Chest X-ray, AP view. Patient: 43 years old, sex F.
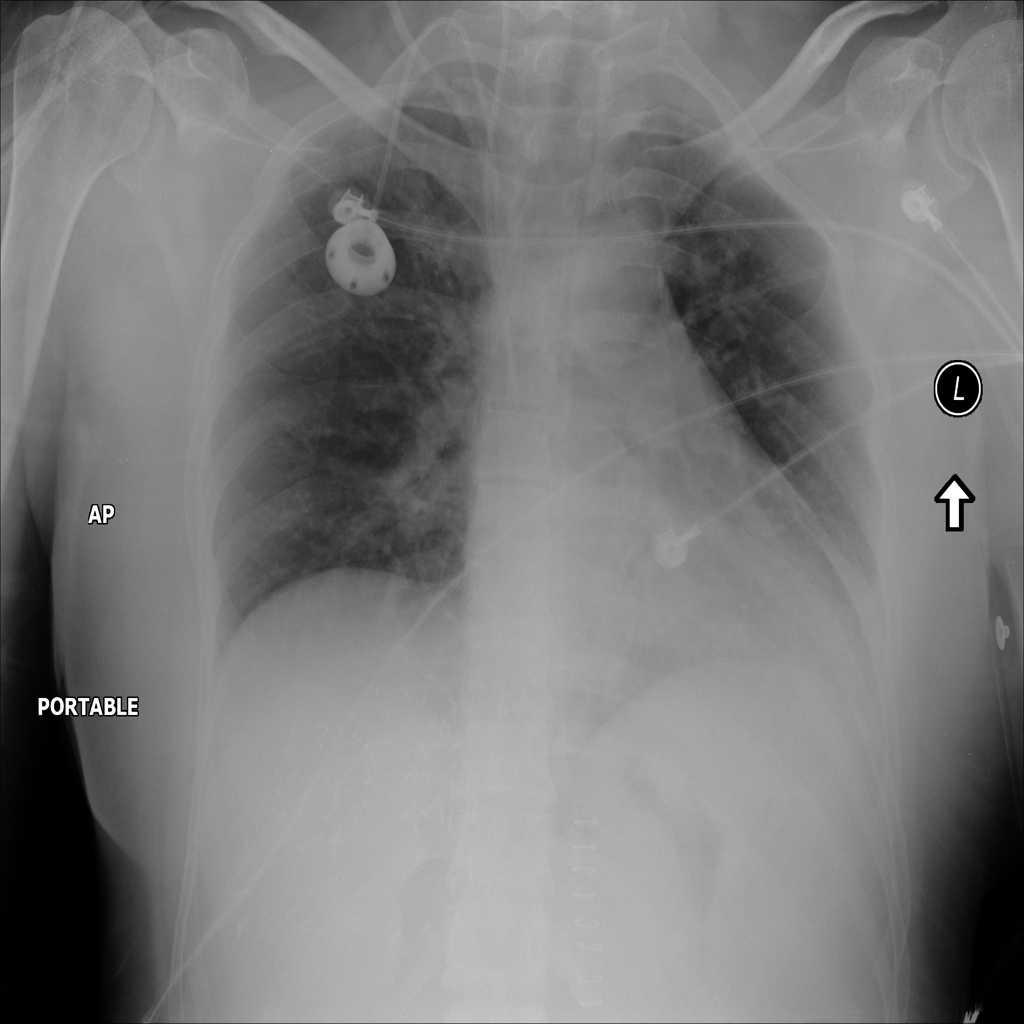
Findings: No Finding